Field crop: maize
Growth stage: 2
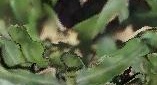
Species: maize